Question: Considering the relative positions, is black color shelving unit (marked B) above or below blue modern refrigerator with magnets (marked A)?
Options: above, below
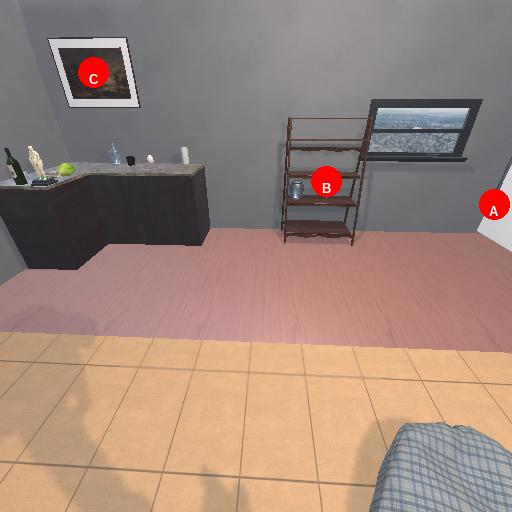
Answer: above